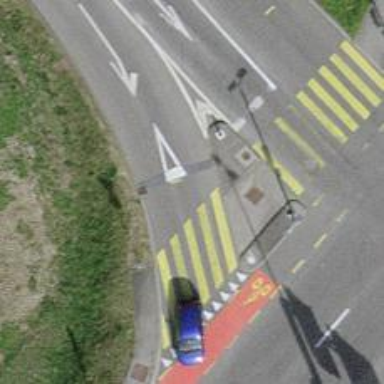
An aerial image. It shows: Road with traffic signals.